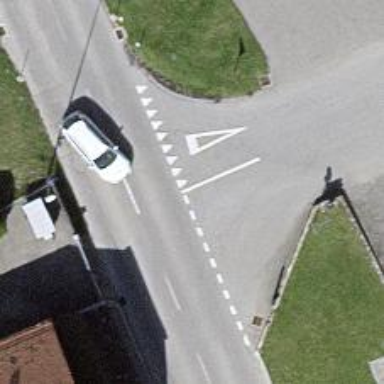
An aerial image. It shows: Road with "give way" sign.